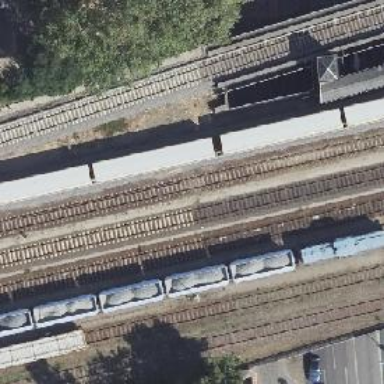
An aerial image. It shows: Light rail electrified railway.